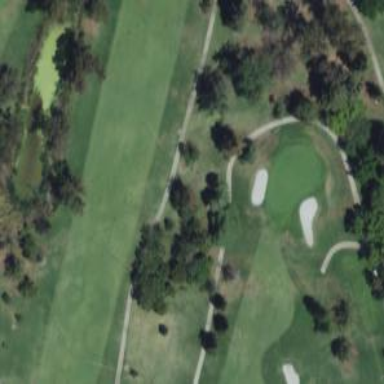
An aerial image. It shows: Golf cartpath that is also road path.